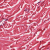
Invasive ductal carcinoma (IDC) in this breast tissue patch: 0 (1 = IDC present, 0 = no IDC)